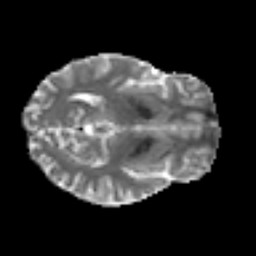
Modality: MD
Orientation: axial
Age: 24
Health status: ill
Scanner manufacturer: philips
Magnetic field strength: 3 T
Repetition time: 9 s
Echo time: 0.127 s